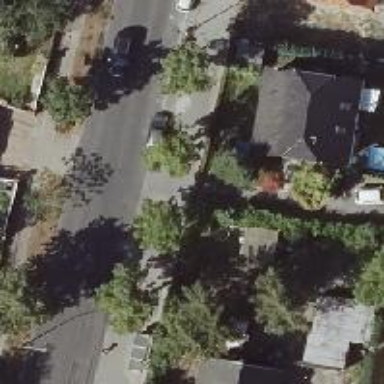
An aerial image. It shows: Beautiful avenue lined with deciduous broadleaved trees.